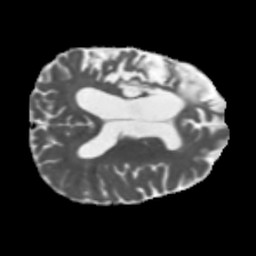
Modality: MD
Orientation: axial
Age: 56
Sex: male
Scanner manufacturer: siemens
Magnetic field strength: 3 T
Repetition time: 5.47 s
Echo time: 0.0854 s